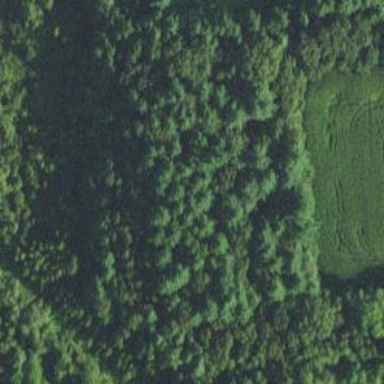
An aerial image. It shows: Woodland with needle-leaved trees.